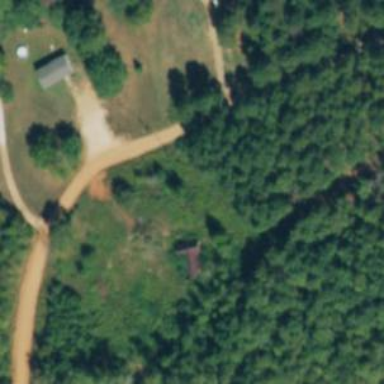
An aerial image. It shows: Driveway.